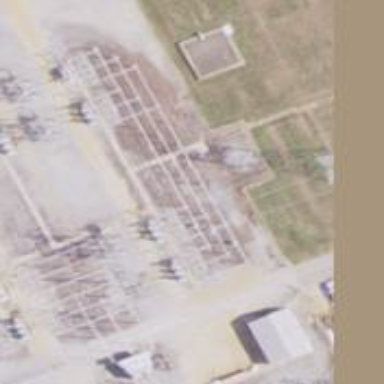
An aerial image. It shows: Switch used for power control.